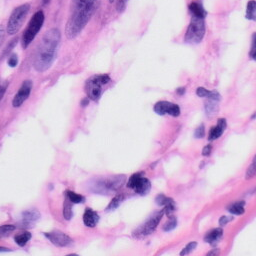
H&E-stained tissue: Skin